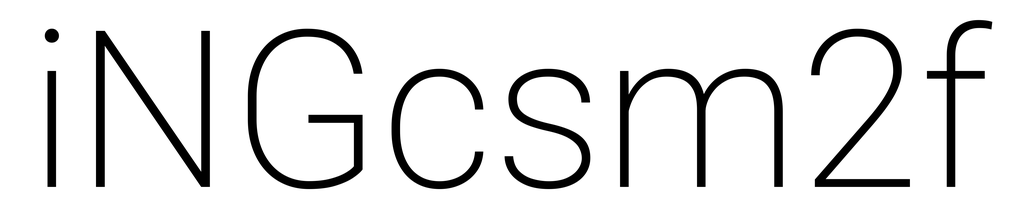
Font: Roboto_ExtraLight